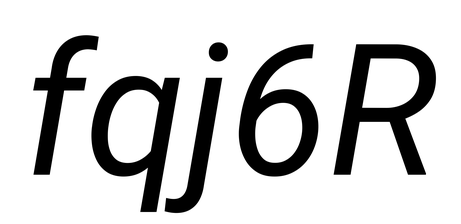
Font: Roboto-Italic_Italic